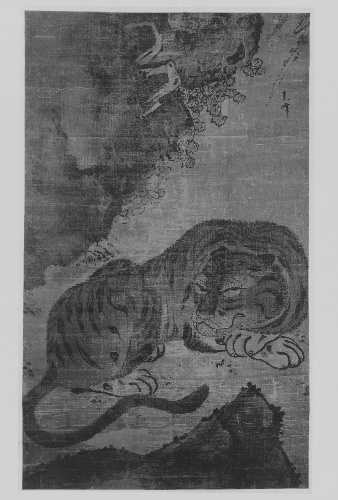
Object type: Hanging scroll
Classification: Paintings
Medium: Hanging scroll; ink and color on silk
Culture: China
Period: Ming dynasty (?) (1368–1644)
Dimensions: 60 3/4 x 36 in. (154.3 x 91.4 cm)
Department: Asian Art
Credit line: John Stewart Kennedy Fund, 1913
Accession year: 1913
Repository: Metropolitan Museum of Art, New York, NY
Tags: Tigers